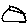
Label: triangle